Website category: jobs
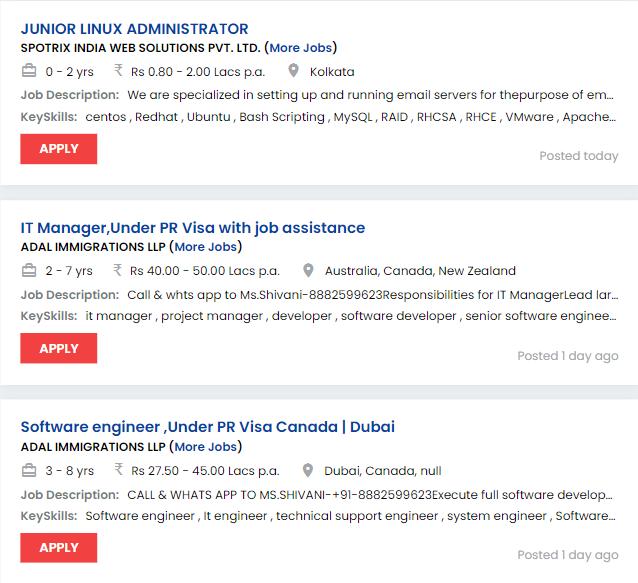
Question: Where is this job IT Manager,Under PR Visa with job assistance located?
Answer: Australia, Canada, New Zealand

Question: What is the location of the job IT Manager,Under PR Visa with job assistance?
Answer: Australia, Canada, New Zealand

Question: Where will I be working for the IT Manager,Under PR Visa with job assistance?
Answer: Australia, Canada, New Zealand

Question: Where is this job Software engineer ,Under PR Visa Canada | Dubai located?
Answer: Dubai, Canada, null

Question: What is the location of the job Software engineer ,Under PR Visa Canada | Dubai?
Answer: Dubai, Canada, null

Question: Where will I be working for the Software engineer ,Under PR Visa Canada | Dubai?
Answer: Dubai, Canada, null

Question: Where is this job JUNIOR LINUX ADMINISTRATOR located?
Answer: Kolkata

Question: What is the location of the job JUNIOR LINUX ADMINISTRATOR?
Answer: Kolkata

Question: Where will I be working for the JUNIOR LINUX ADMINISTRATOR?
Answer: Kolkata

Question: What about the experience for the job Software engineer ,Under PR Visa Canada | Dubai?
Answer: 3 - 8 yrs

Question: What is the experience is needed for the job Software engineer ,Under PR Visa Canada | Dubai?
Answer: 3 - 8 yrs

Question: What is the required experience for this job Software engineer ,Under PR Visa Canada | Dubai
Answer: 3 - 8 yrs

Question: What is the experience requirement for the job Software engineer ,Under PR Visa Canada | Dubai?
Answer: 3 - 8 yrs

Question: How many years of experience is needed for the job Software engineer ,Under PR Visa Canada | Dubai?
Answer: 3 - 8 yrs

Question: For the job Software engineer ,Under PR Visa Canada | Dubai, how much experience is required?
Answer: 3 - 8 yrs

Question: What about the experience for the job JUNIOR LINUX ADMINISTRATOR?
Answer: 0 - 2 yrs

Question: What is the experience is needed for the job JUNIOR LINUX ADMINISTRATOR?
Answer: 0 - 2 yrs

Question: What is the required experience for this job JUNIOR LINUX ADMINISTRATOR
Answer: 0 - 2 yrs

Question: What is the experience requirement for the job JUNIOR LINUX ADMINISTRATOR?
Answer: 0 - 2 yrs

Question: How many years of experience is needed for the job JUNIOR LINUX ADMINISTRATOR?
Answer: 0 - 2 yrs

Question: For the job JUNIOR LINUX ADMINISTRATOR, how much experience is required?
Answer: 0 - 2 yrs

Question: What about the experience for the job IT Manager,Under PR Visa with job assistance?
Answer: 2 - 7 yrs

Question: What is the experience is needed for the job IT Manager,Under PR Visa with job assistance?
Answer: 2 - 7 yrs

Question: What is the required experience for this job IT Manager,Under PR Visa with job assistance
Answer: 2 - 7 yrs

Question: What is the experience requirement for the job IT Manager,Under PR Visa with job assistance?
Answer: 2 - 7 yrs

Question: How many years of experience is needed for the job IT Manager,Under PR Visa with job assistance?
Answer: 2 - 7 yrs

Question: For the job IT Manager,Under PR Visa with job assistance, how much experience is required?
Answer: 2 - 7 yrs

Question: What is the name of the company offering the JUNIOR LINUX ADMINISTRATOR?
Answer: SPOTRIX INDIA WEB SOLUTIONS PVT. LTD.

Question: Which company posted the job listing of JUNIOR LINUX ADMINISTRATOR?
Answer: SPOTRIX INDIA WEB SOLUTIONS PVT. LTD.

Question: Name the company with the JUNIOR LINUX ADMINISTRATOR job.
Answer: SPOTRIX INDIA WEB SOLUTIONS PVT. LTD.

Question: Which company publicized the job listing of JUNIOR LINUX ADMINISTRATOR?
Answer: SPOTRIX INDIA WEB SOLUTIONS PVT. LTD.

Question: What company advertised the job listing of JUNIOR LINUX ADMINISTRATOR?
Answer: SPOTRIX INDIA WEB SOLUTIONS PVT. LTD.

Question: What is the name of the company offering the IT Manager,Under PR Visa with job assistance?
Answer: ADAL IMMIGRATIONS LLP

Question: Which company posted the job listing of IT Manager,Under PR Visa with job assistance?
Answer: ADAL IMMIGRATIONS LLP

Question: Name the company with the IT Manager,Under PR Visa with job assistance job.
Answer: ADAL IMMIGRATIONS LLP

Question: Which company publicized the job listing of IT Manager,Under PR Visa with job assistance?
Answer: ADAL IMMIGRATIONS LLP

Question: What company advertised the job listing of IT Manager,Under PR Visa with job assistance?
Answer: ADAL IMMIGRATIONS LLP

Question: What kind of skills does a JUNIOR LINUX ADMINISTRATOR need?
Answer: centos , Redhat , Ubuntu , Bash Scripting , MySQL , RAID , RHCSA , RHCE , VMware , Apache , Postfix

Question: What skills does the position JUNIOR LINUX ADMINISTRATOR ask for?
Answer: centos , Redhat , Ubuntu , Bash Scripting , MySQL , RAID , RHCSA , RHCE , VMware , Apache , Postfix

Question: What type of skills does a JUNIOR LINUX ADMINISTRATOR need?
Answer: centos , Redhat , Ubuntu , Bash Scripting , MySQL , RAID , RHCSA , RHCE , VMware , Apache , Postfix

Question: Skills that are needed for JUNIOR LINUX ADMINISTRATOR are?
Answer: centos , Redhat , Ubuntu , Bash Scripting , MySQL , RAID , RHCSA , RHCE , VMware , Apache , Postfix

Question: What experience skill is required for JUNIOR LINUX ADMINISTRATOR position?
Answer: centos , Redhat , Ubuntu , Bash Scripting , MySQL , RAID , RHCSA , RHCE , VMware , Apache , Postfix

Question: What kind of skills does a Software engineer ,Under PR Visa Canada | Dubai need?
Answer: Software engineer , It engineer , technical support engineer , system engineer , Software Developing , Software Quality Testing

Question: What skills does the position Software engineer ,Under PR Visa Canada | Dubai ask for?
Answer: Software engineer , It engineer , technical support engineer , system engineer , Software Developing , Software Quality Testing

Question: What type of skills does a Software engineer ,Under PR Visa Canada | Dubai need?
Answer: Software engineer , It engineer , technical support engineer , system engineer , Software Developing , Software Quality Testing

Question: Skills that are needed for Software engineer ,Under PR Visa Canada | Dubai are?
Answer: Software engineer , It engineer , technical support engineer , system engineer , Software Developing , Software Quality Testing

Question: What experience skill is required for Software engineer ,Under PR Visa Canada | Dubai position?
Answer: Software engineer , It engineer , technical support engineer , system engineer , Software Developing , Software Quality Testing

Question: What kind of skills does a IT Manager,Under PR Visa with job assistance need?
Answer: it manager , project manager , developer , software developer , senior software engineer , software programmer , application programmer , java developer , android developer

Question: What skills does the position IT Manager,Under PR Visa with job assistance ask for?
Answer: it manager , project manager , developer , software developer , senior software engineer , software programmer , application programmer , java developer , android developer

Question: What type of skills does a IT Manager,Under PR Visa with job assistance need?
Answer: it manager , project manager , developer , software developer , senior software engineer , software programmer , application programmer , java developer , android developer

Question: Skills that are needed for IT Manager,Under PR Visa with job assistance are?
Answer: it manager , project manager , developer , software developer , senior software engineer , software programmer , application programmer , java developer , android developer

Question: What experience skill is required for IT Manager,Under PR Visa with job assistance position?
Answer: it manager , project manager , developer , software developer , senior software engineer , software programmer , application programmer , java developer , android developer